Field crop: maize
Growth stage: 2
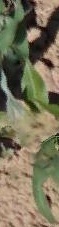
Species: maize